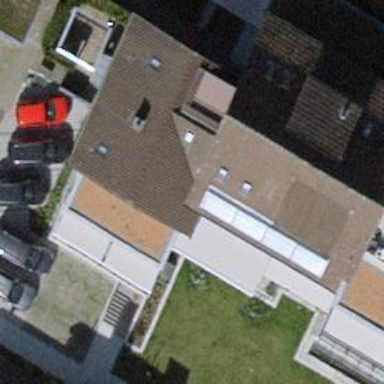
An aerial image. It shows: Terrace building.